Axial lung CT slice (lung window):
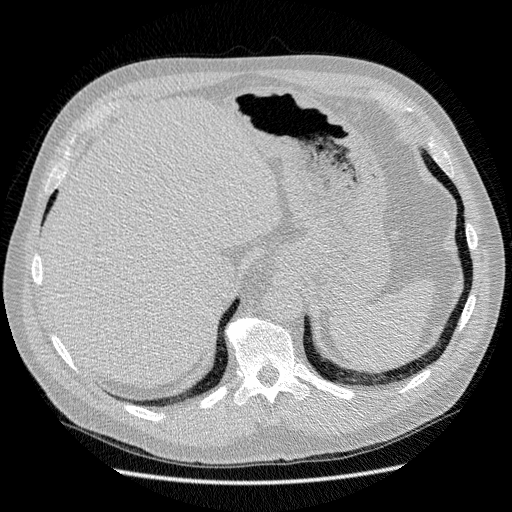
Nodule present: no